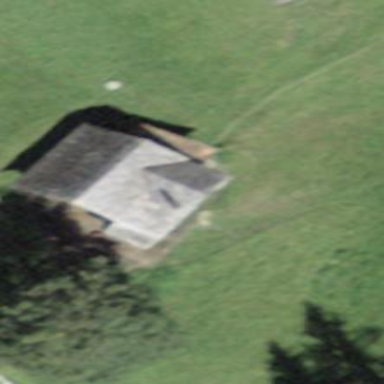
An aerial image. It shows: Barn.